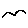
Label: bird